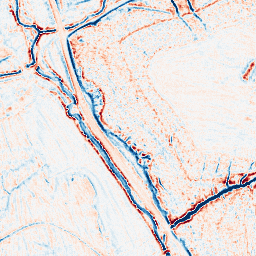
Category: edge_preserving
Decomposition family: bilateral
Decomposition parameters: d: 9
sigma_color: 150
sigma_space: 25
Upsampling method: fft_zeropad
Upsampling parameters: scale: 2
Upsampling scale: 2